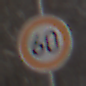
Verkehrszeichen: Geschwindigkeit60
Umgebung: Outdoor, Nature
Tageszeit: MorningAfternoon
Wetter: PartlyCloudy
Licht: Natural
Jahreszeit: Winter
Kontrast: HighContrast